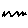
Label: zigzag